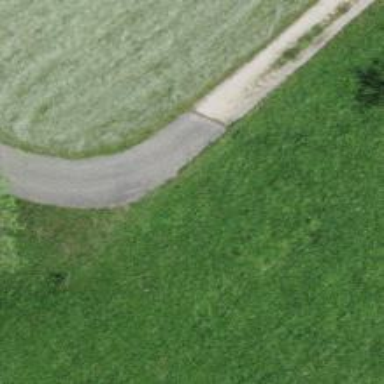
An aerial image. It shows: Well-maintained track road with grade 1 tracktype.